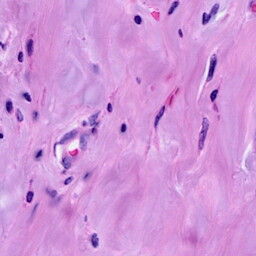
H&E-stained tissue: Breast